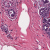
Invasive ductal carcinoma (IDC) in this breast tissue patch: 0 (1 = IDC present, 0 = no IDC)